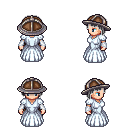
a pixel art fantasy rpg character, female body template, human, light skin, underdress, robe skirt, gray pageboy hairstyle, chain helm, white cloth bracers, black shoes, four views (front, back, left, right), 2x2 character sprite sheet, small pixel art, hard edges, no anti-aliasing